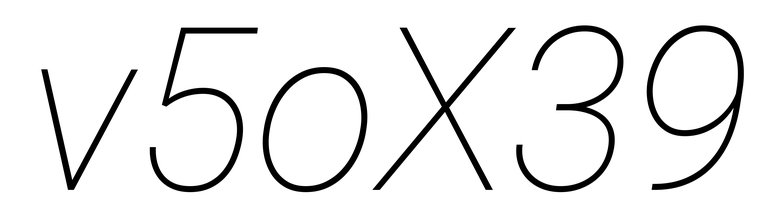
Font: Roboto-Italic_Thin_Italic